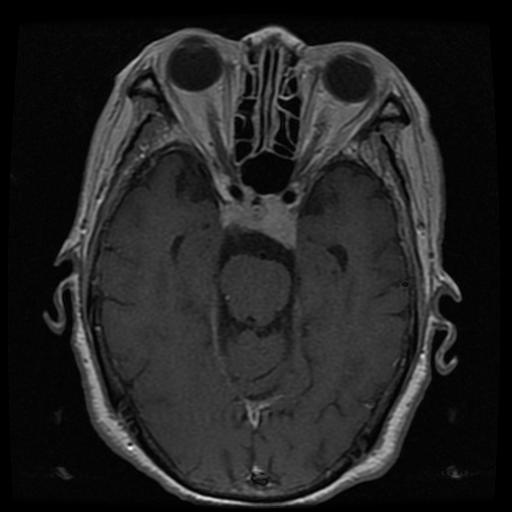
Label: pituitary